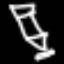
Label: pencil